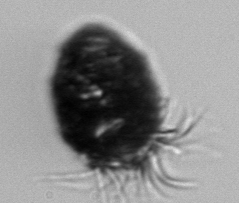
Label: Stenosemella_pacifica